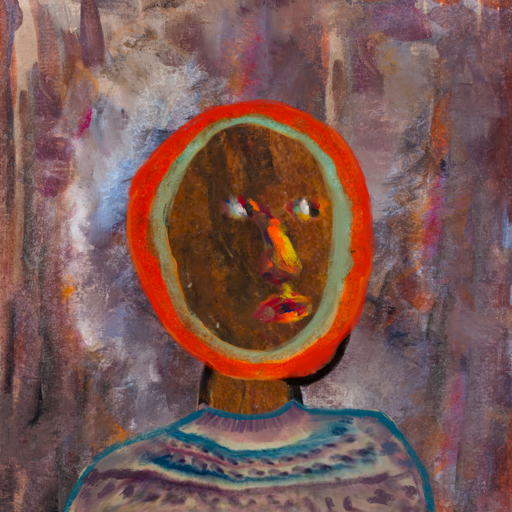
Background: Hypocrite, Head And Neck Side: Mosgoul, Face Side: An_Impression, Bust: HillGirl, Hair Side: Sisters, Head Accessory: Blank, Second Necklace: Blank, Necklace: Blank, Baby: Blank